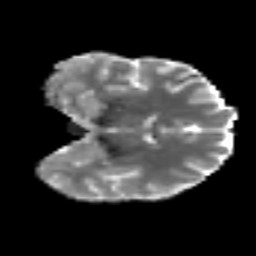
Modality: MD
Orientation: coronal
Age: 33
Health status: ill
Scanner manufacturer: philips
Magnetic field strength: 3 T
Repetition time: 9 s
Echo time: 0.127 s